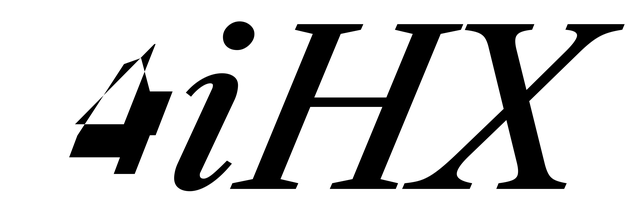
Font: LibreCaslonText-Italic_Medium_Italic